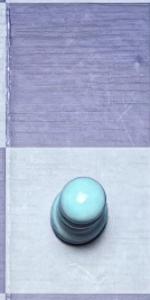
Label: Pawn_White